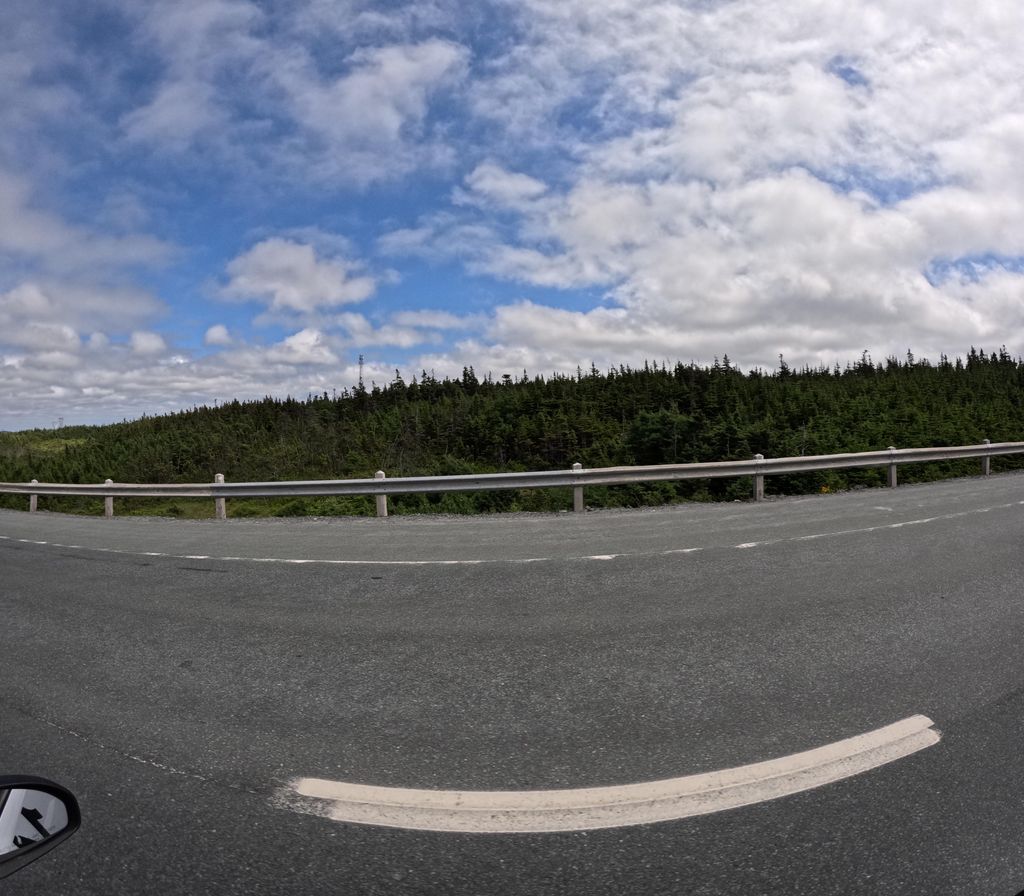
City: st_johns